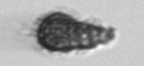
Label: Syracosphaera_pulchra